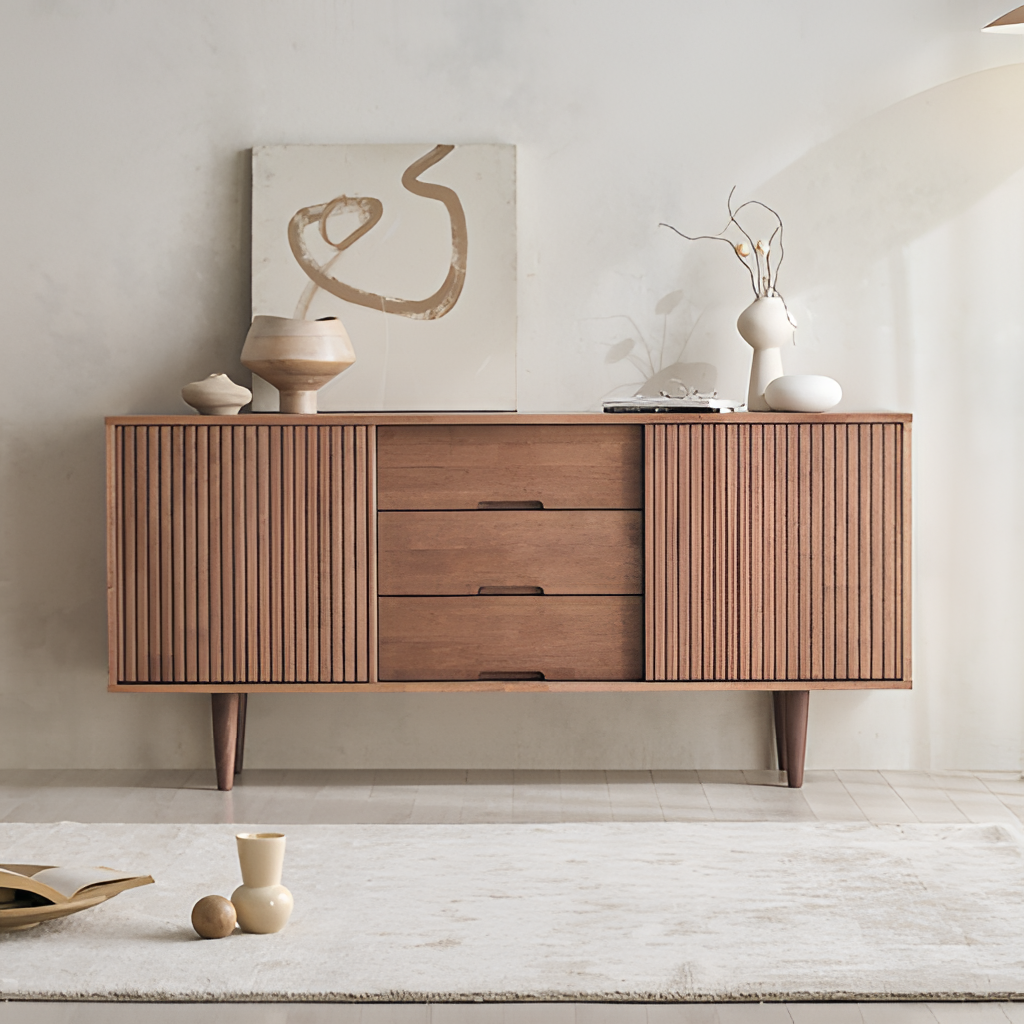
wood sideboard, living room, tile flooring, with rectangular pattern, modern, cream paint wallpaper, with solid pattern